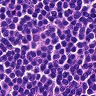
Metastatic tissue present: no